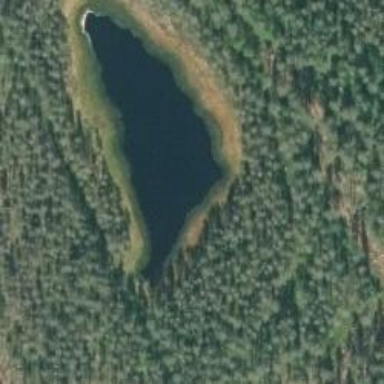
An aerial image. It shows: Serene lake.